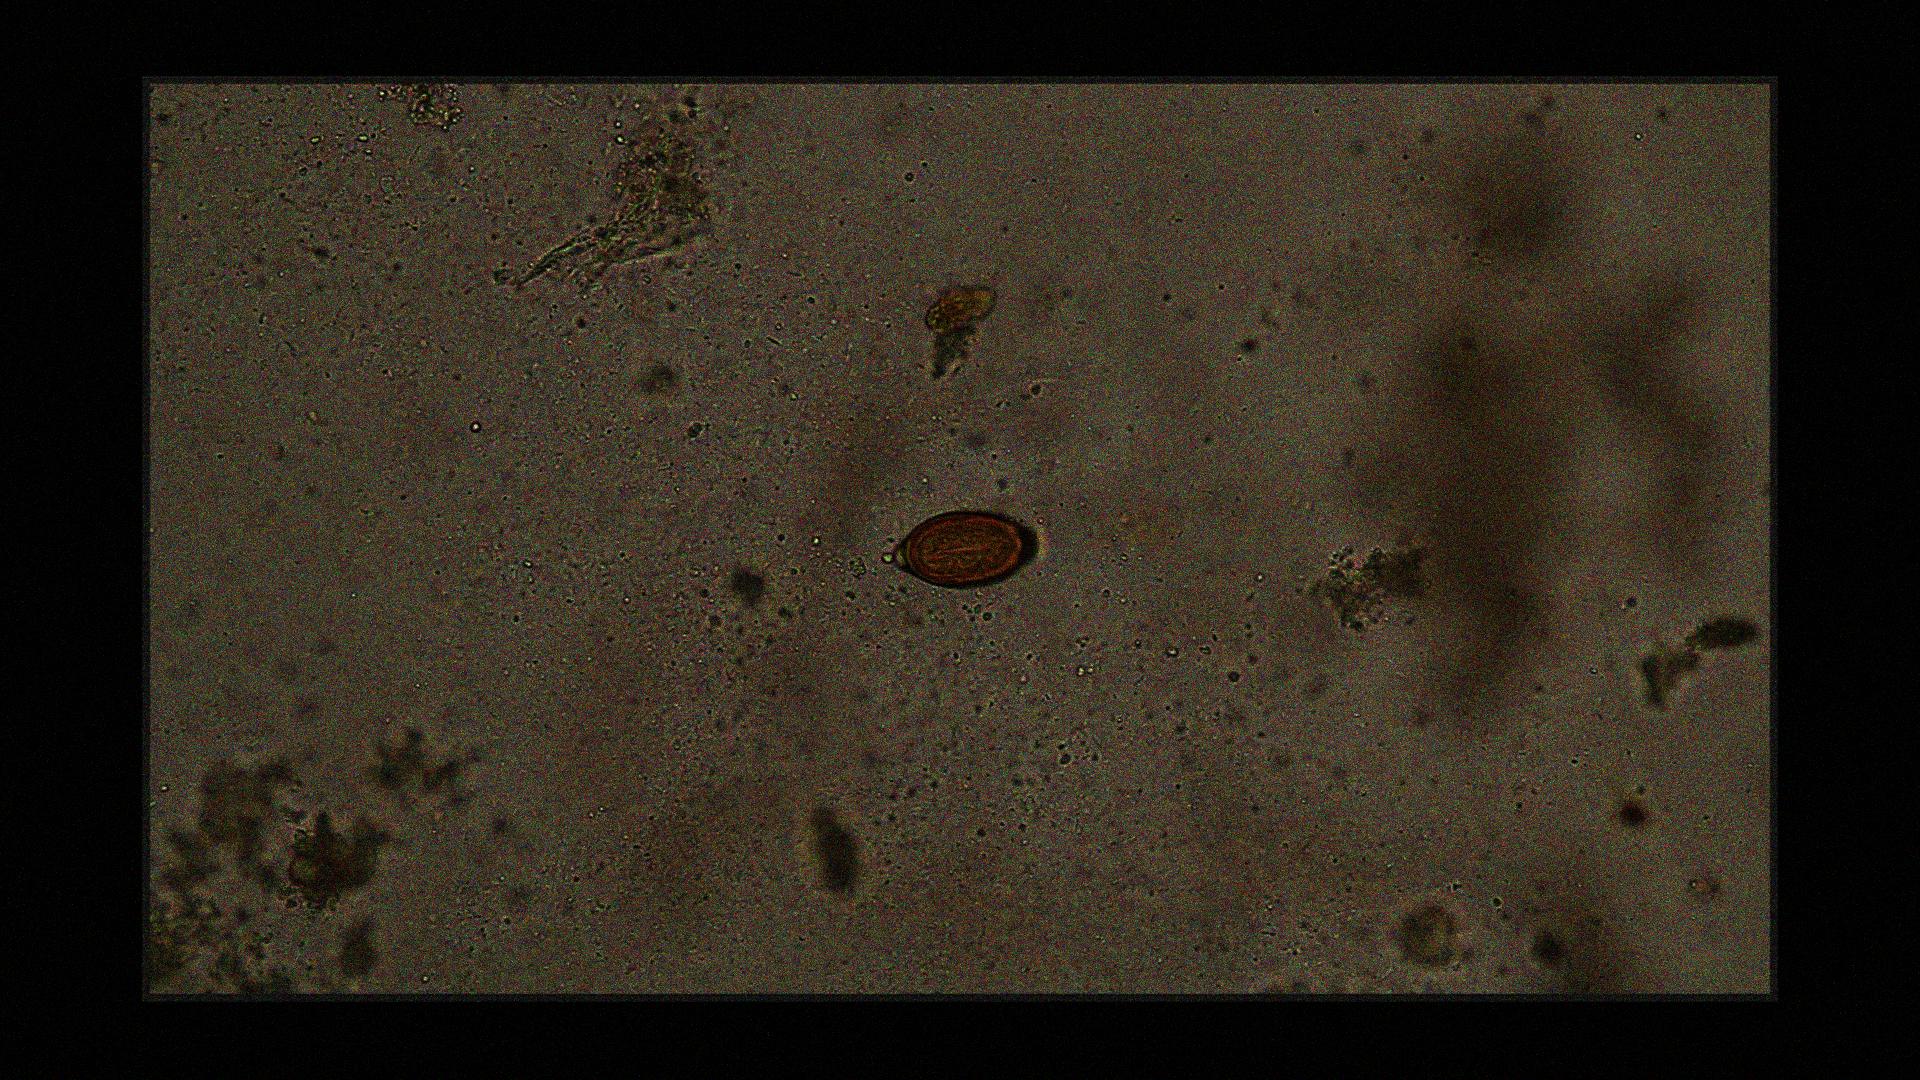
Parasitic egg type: Trichuris trichiura